Interaction volume radius: 5 \u00c5
Interaction volume height: 35 \u00c5
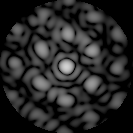
Disorder parameter: 0.4162